Question: It's the first time I am working with the location services and I am hitting this linker error:
> Undefined symbols for architecture i386: "_OBJC_CLASS_$_CLLocationManager"
I had added '#import <CoreLocation/CoreLocation.h>' and added the following lines in the 'viewDidLoad'
'''
CLLocationManager *manager = [[CLLocationManager alloc] init];
manager.delegate = self;
[manager startUpdatingLocation];
[UIApplication sharedApplication].networkActivityIndicatorVisible = YES;
if (![CLLocationManager locationServicesEnabled]){
UIAlertView *servicesDisabledAlert = [[UIAlertView alloc] initWithTitle:@"Location Services Disabled" message:@"You currently have all location services for this device disabled. If you proceed, you will be asked to confirm whether location services should be reenabled." delegate:nil cancelButtonTitle:@"OK" otherButtonTitles:nil];
[servicesDisabledAlert show];
[servicesDisabledAlert release];
}
[manager release];
'''

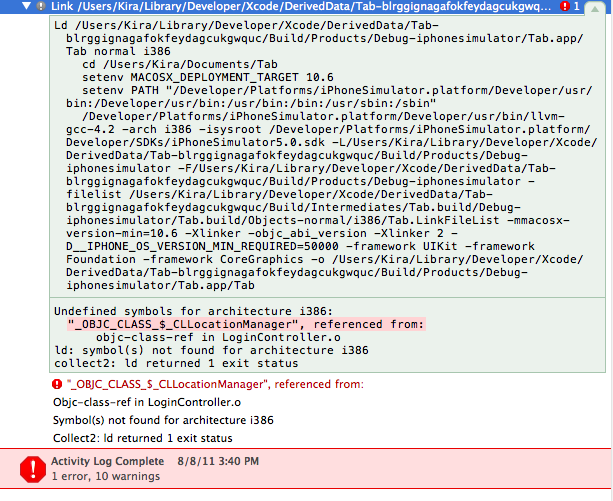
Answer: You need to add CoreLocation framework to your project.